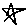
Label: star